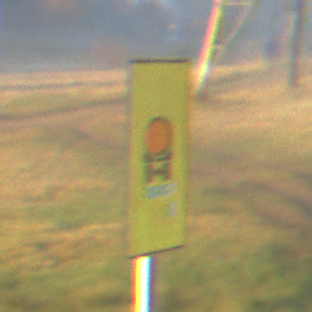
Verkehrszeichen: FahrzeugeMitWassergefaehrdenderLadungOhnePfeilsymbol
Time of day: SunriseSunset
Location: Outdoor (Nature)
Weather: Clear
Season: NotSpecified
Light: Natural